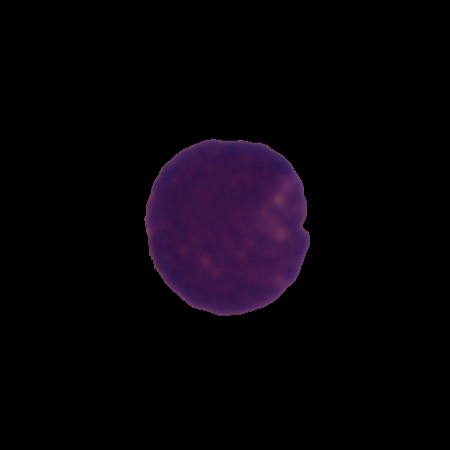
Label: healthy